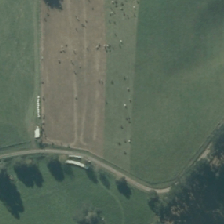
Land cover: shortrotation_cropland